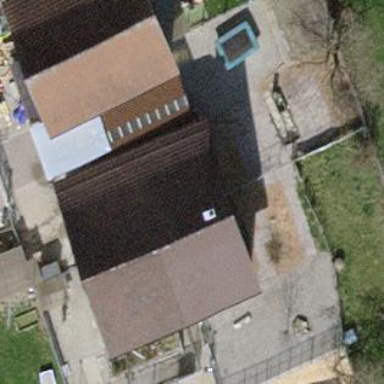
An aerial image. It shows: Garden enclosed by fence.